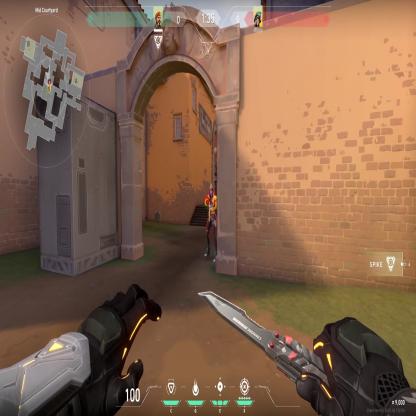
Label: enemy